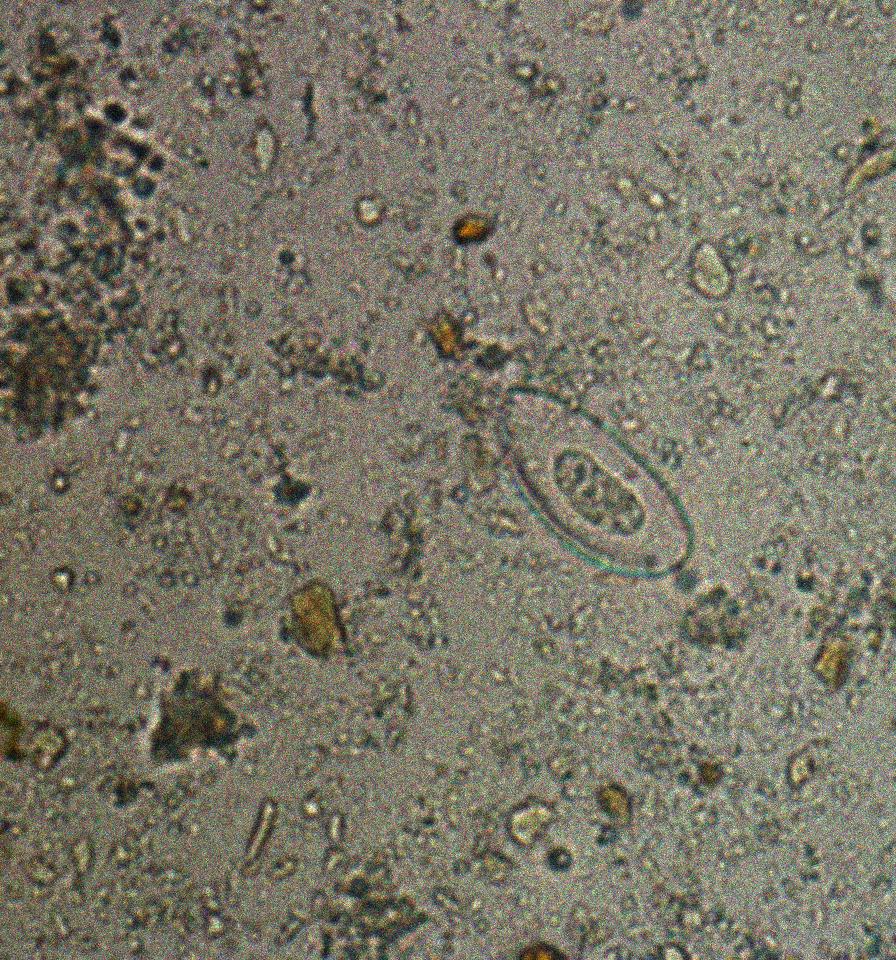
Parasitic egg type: Enterobius vermicularis